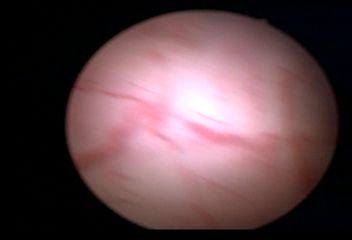
Modality: WLC
Class: Normal mucosa
Bladder cancer association: No